Question: I have two data sets and if I plot them then they appear like sin waves as you can see
I want to move one curve in order to overlap on other one. I want to using fminsearch to find a shift to minimize their difference. I have numerical data and I am not getting how to use fminsearch with available information.
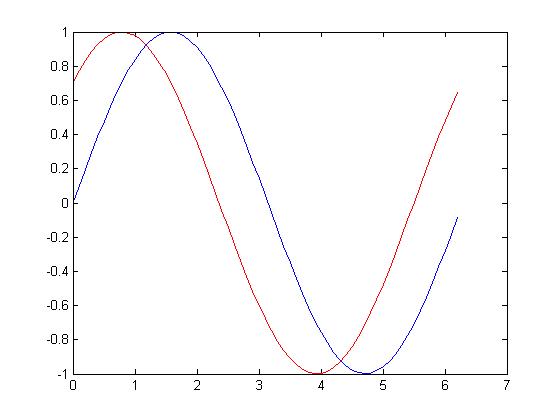
Answer: Suppose you have two data sets as vectors of 'n' elements 'red' and 'blue' each is an 'n'-by-1 vector.
Then, given an integer shift 'delta' you can use <URL> to shift one of the signals:
'''
shifted = circshift( red, delta );
'''
Now you can use this to define your objective function in <URL>:
'''
delta = fminsearch( @( x ) sum( ( blue(:) - circshift( red(:), round(x) ) ).^2 ), 20 );
'''
Note that 'fminsearch' heavily depends on the initial value 'x0', changing this value may have effect on the quality of the recovered 'delta'.
Here's an example
'''
th = 0:.01:2*pi;
blue = sin( th ); % orig signal
green = sin( th + .5 ); % shifted signal
delta = fminsearch( @( x ) sum( ( blue(:) - circshift( green(:), round(x) ) ).^2 ), 20 );
% display results
figure;
plot( [blue;green]', 'LineWidth', 2 );
hold all;
plot( circshift( green(:), round(delta) ), '--r', 'LineWidth', 1.5 );
legend({'orig signal','shifted signal','after recovering \delta'});
'''
The recovered value of 'delta' in this example is '50',
and the output is